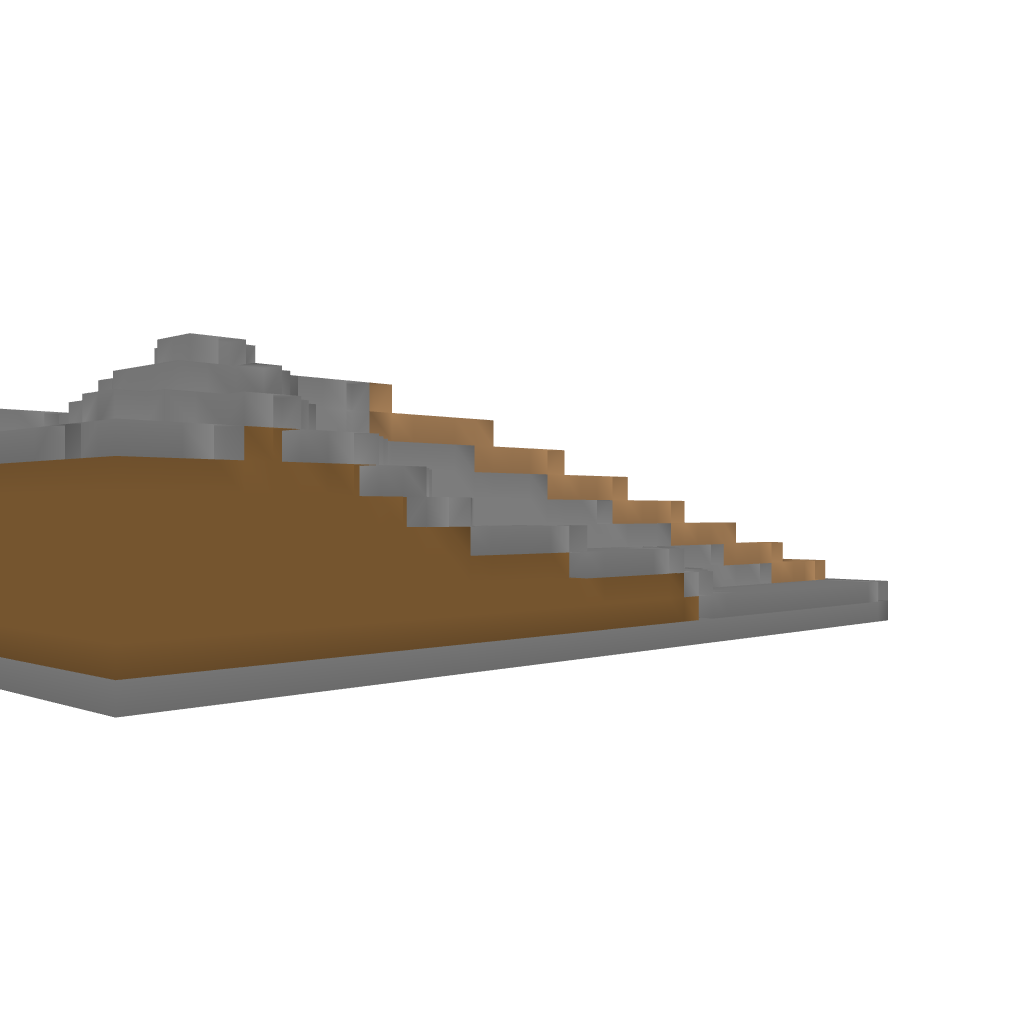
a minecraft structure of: Aquaduct bad low quality